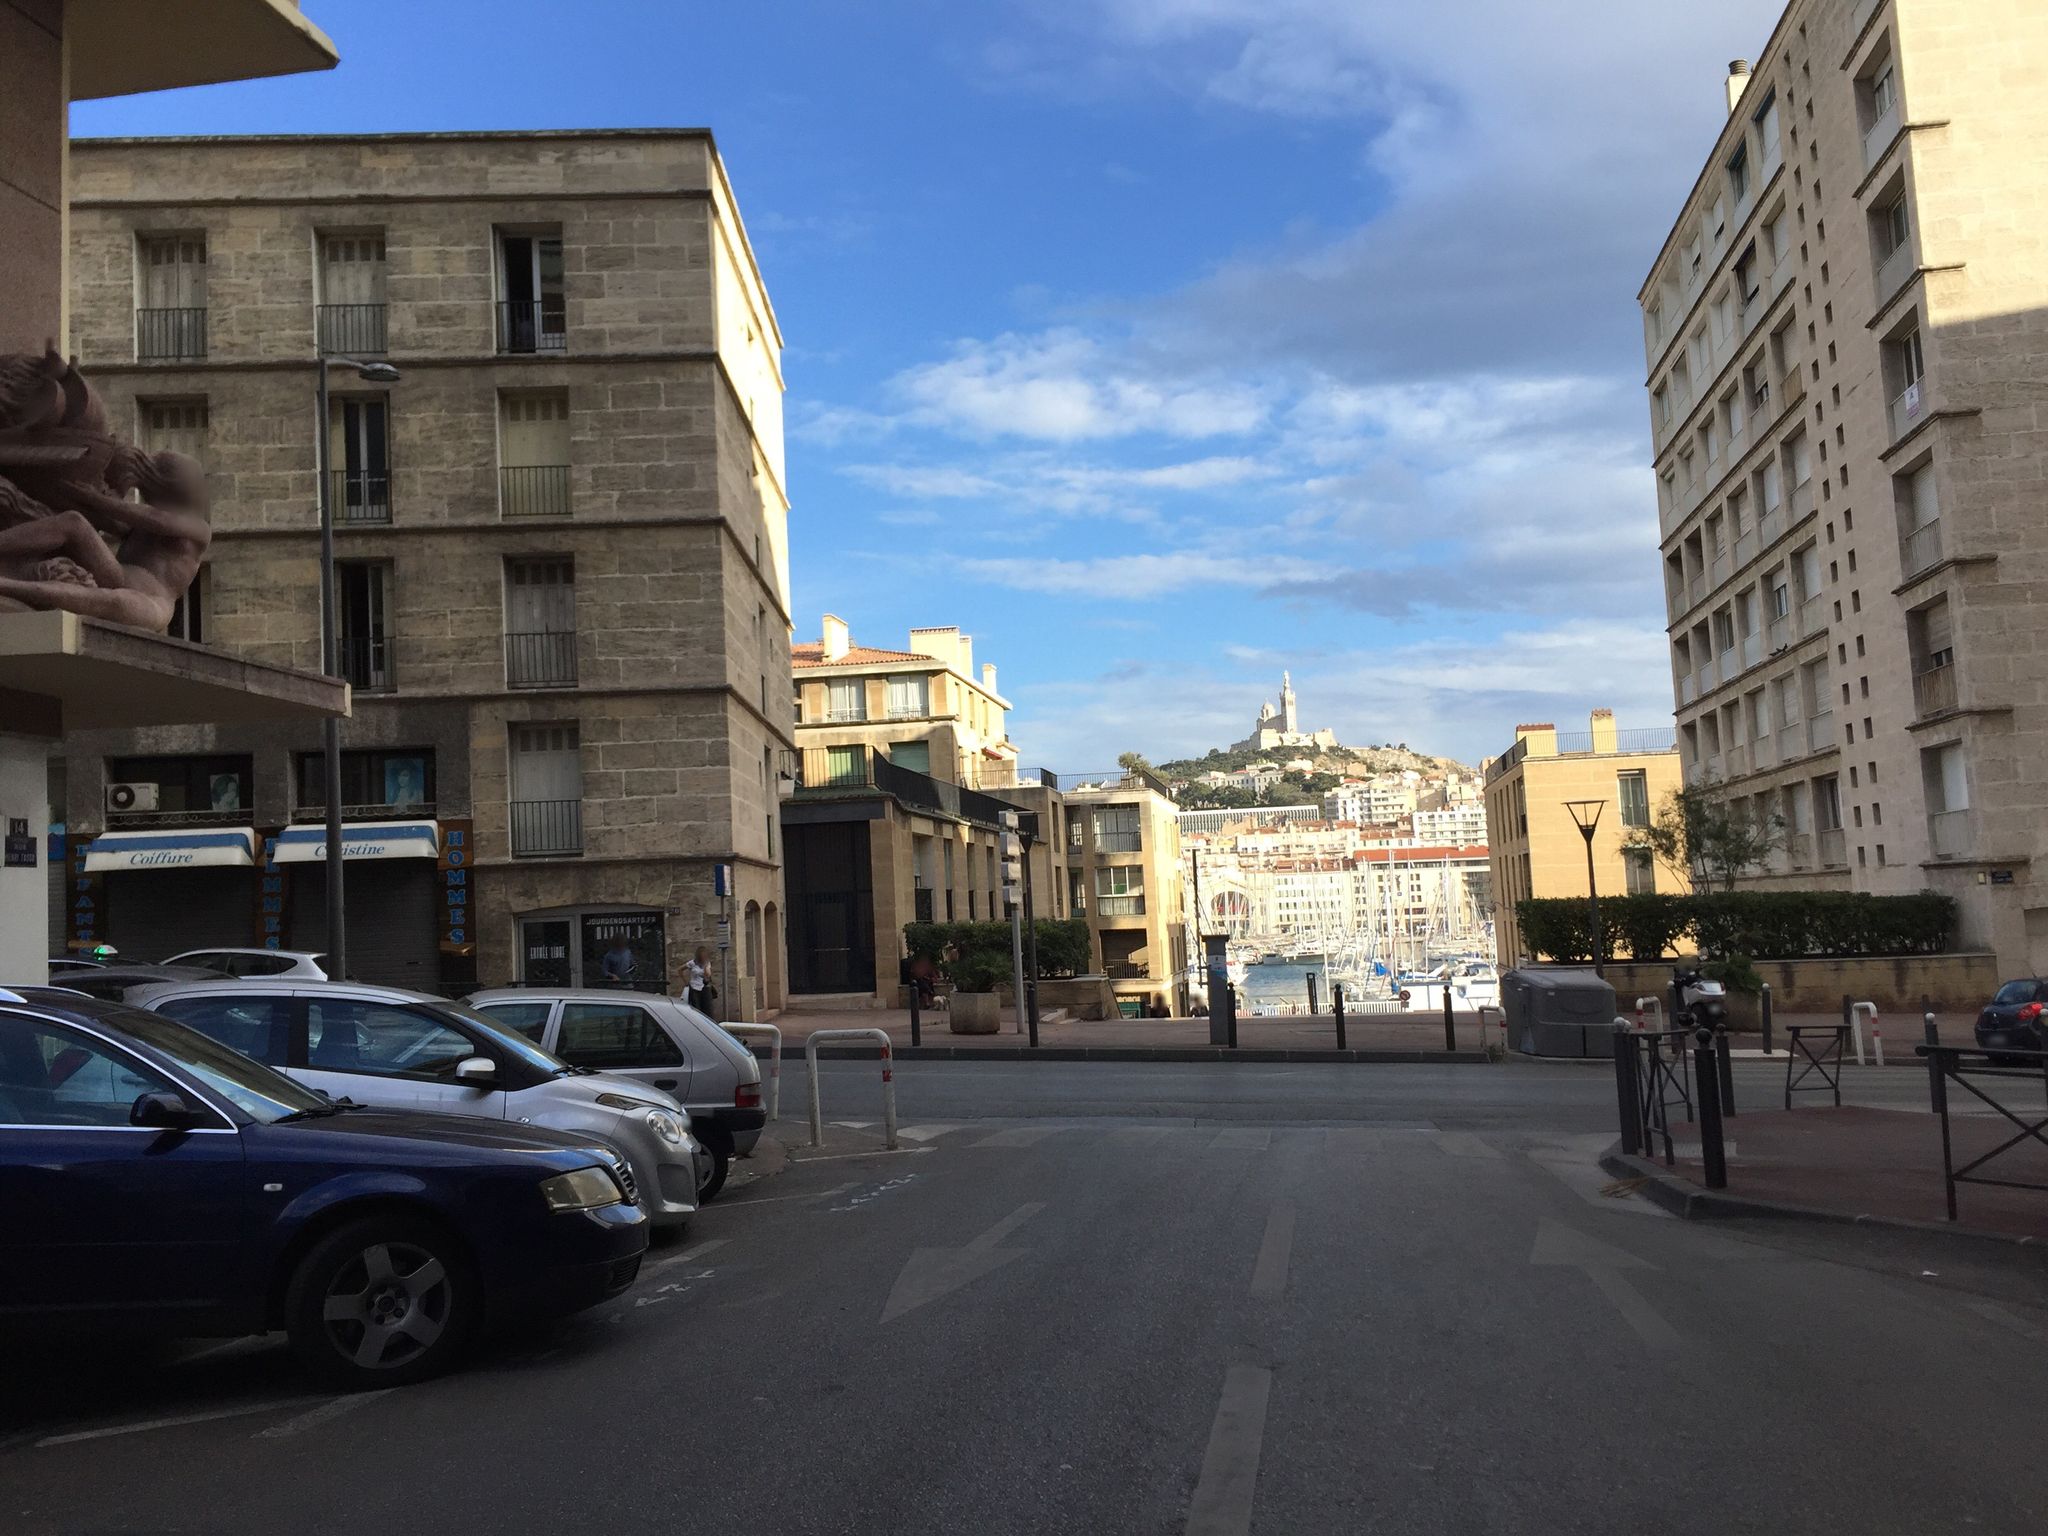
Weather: clear
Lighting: day
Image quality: good
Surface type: driving surface
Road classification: steps, residential, pedestrian
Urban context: urban centre
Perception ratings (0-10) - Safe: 1.93, Lively: 8.4, Beautiful: 6.61, Boring: 2.81, Depressing: 4.2, Wealthy: 9.27